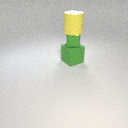
large yellow rubber cylinder above small green metal cube